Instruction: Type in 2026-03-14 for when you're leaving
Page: home
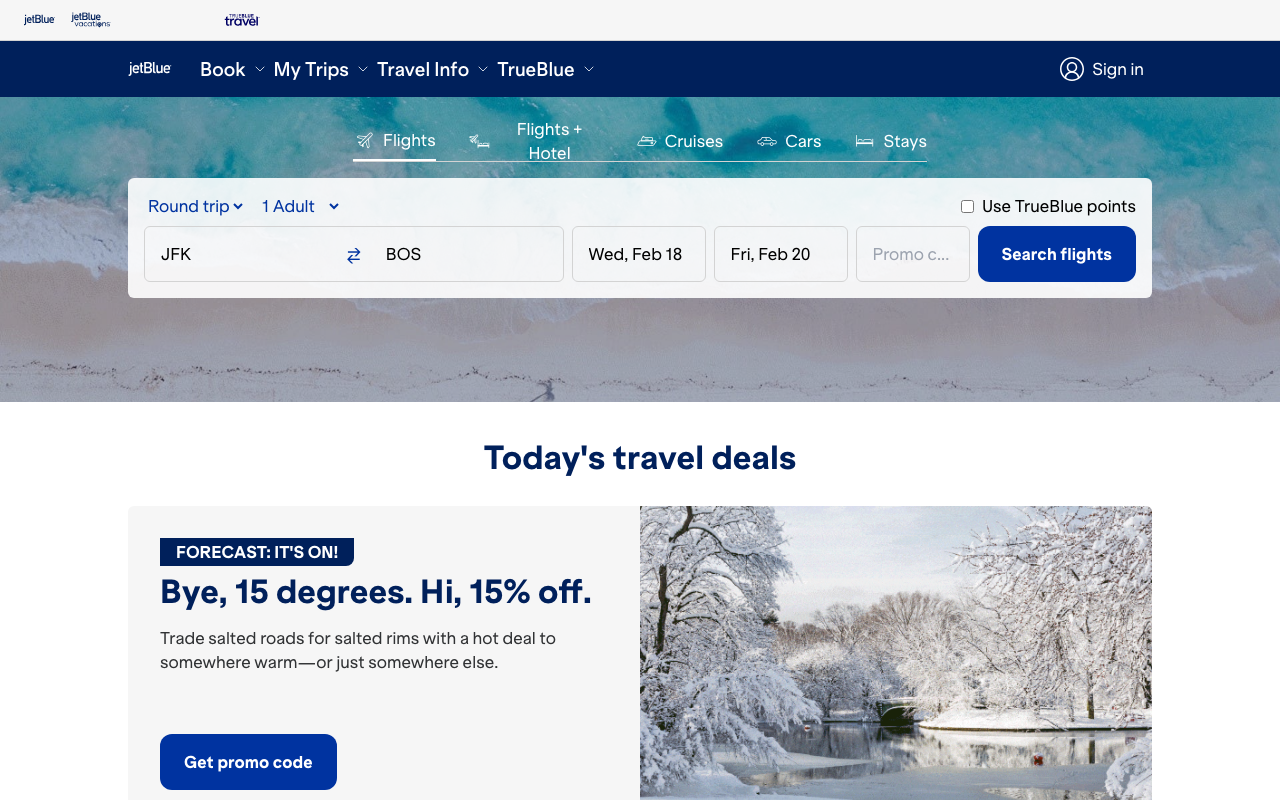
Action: type